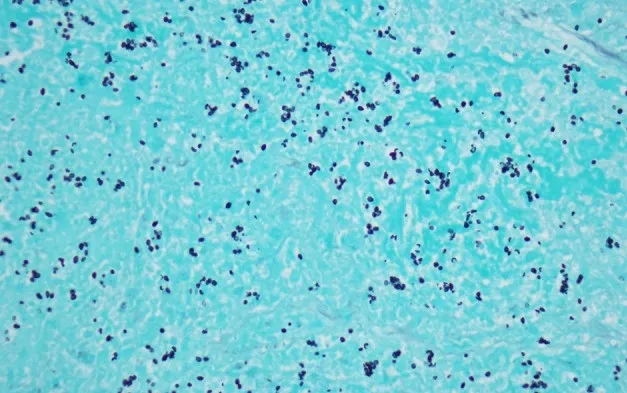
Wedge resection of right middle lobe of lung, magnification of fibrocaseous necrosis center of granuloma with budding yeast consistent with histoplasmosis species (Grocott methenamine silver stain, magnification, x 400).
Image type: pathology (methenamine_silver)